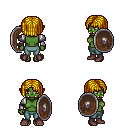
a pixel art fantasy rpg character, female body template, orc, green skin, steel arm armor, teal pants, blonde pageboy hairstyle, maroon shoes, shield, four views (front, back, left, right), 2x2 character sprite sheet, small pixel art, hard edges, no anti-aliasing